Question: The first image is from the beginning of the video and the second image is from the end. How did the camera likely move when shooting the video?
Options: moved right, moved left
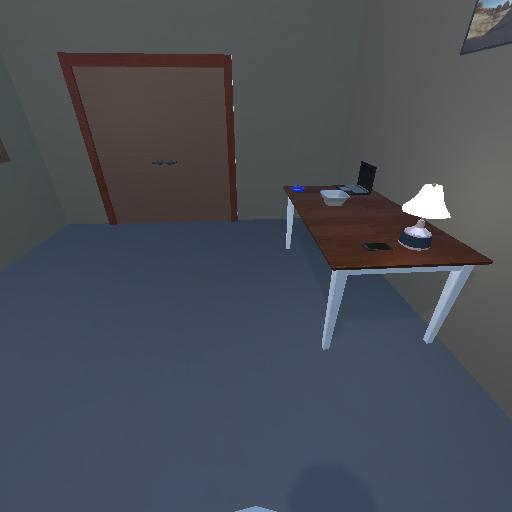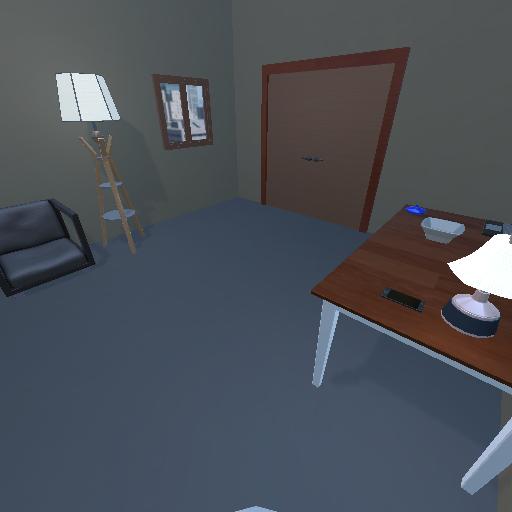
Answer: moved right